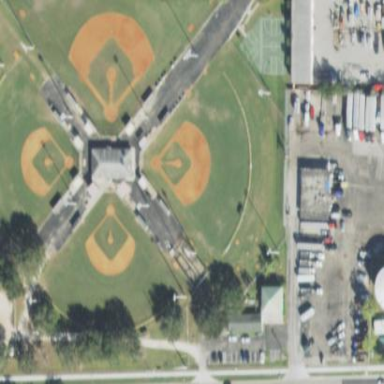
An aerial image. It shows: Baseball pitch for leisure land.